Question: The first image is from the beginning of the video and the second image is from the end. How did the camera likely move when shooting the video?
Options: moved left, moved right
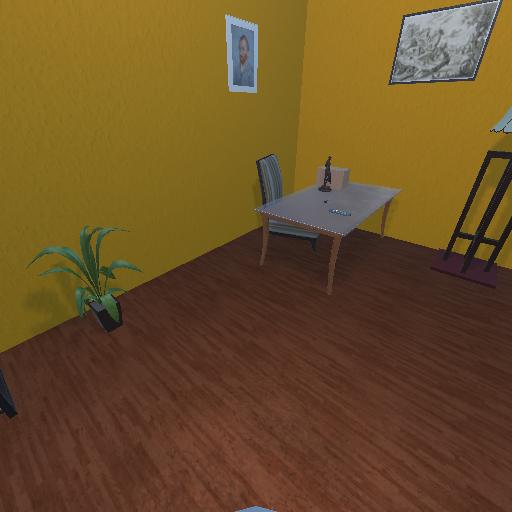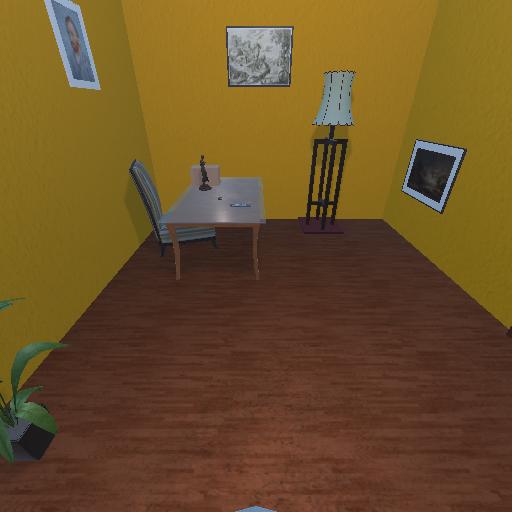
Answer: moved left